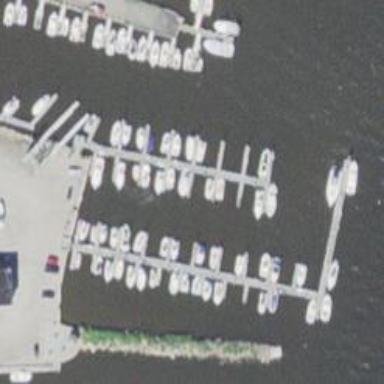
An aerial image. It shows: Man-made pier.